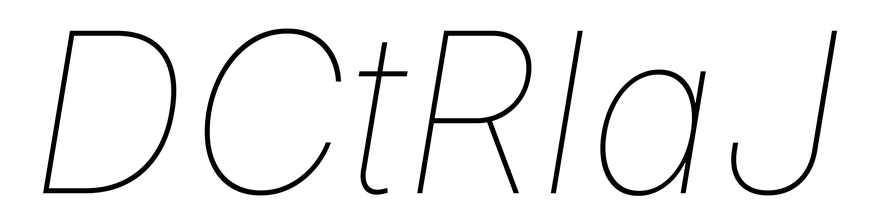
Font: Inter-Italic_Thin_Italic